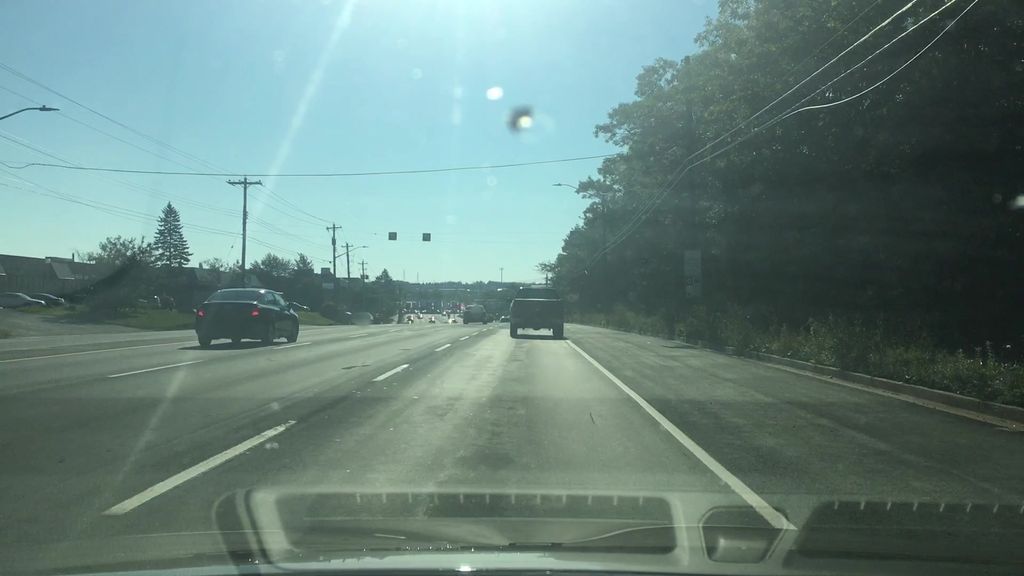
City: halifax